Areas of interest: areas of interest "One Emerald Bamboo Building"
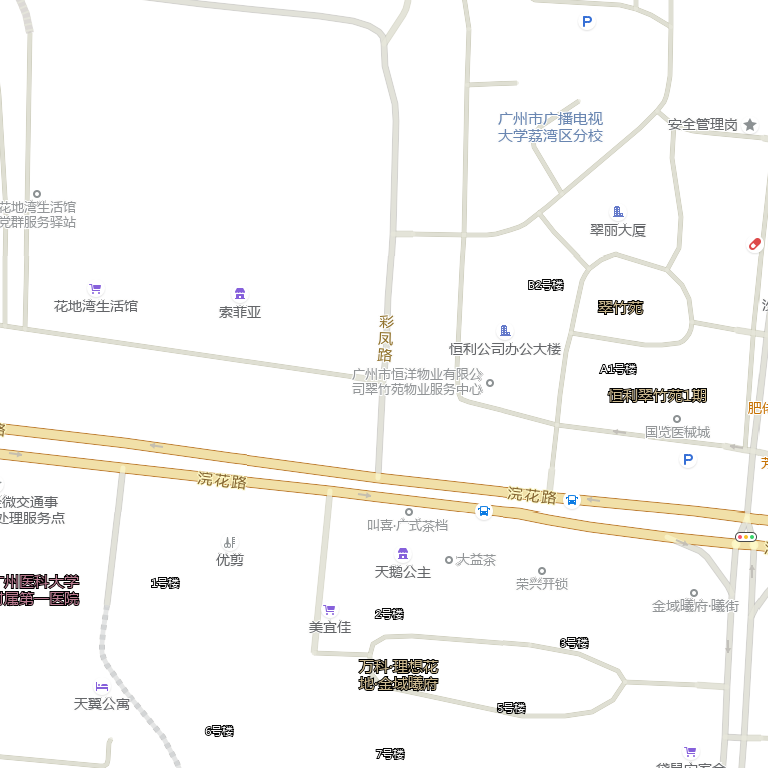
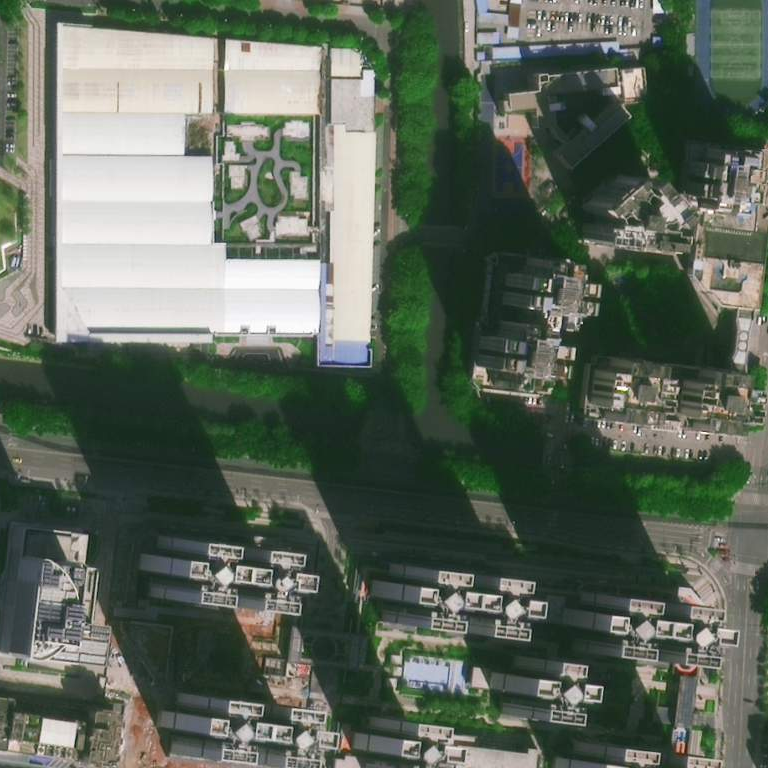